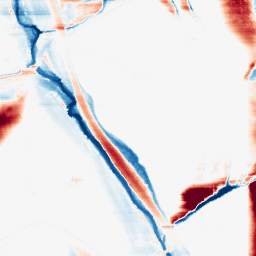
Category: morphological
Decomposition family: morphological_rect
Decomposition parameters: operation: average
width: 50
height: 3
Upsampling method: regularized
Upsampling parameters: scale: 2
lambda_reg: 0.01
Upsampling scale: 2